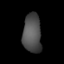
Tissue: lung
Cell type: Endothelial cells
Senescence score: 0.5719
Nuclear area (px): 701
Mean DAPI intensity: 79.997